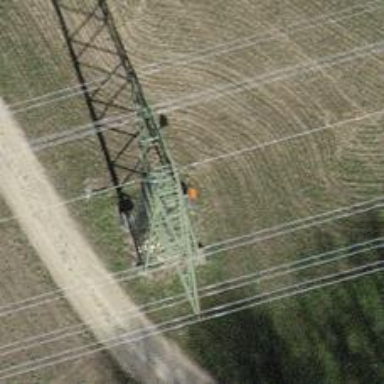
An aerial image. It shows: Aerial marker.